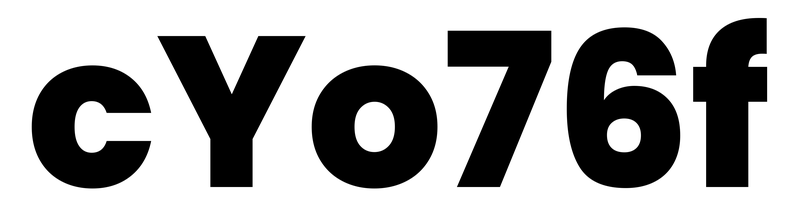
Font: Poppins-ExtraBold